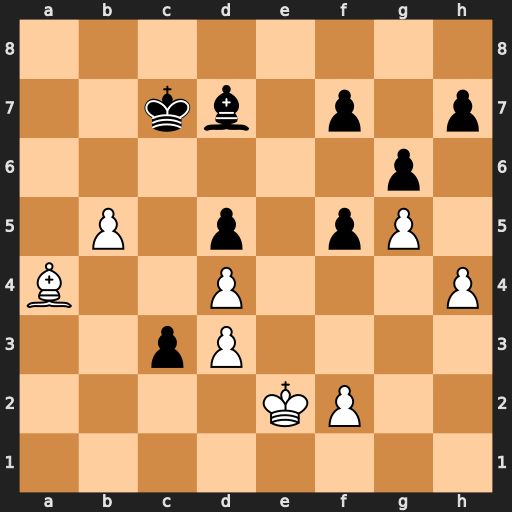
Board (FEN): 8/2kb1p1p/6p1/1P1p1pP1/B2P3P/2pP4/4KP2/8
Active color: w
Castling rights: -
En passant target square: -
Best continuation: b6+ Kxb6 Bxd7